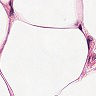
Metastatic tissue present: no